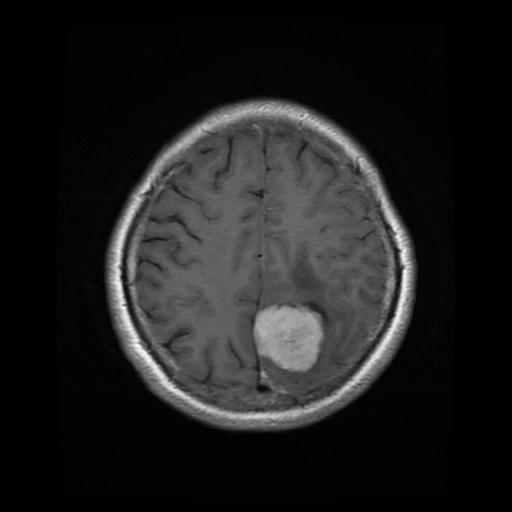
Label: meningioma